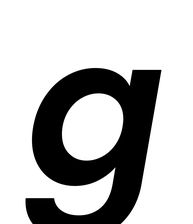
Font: Poppins-SemiBoldItalic